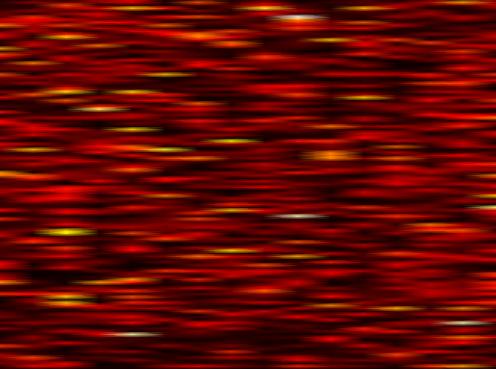
Label: UFMC